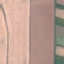
Label: AnnualCrop